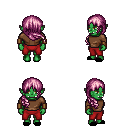
a pixel art fantasy rpg character, female body template, orc, green skin, brown long-sleeve shirt, red pants, pink right-swept hairstyle, leather bracers, black slippers, four views (front, back, left, right), 2x2 character sprite sheet, small pixel art, hard edges, no anti-aliasing